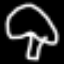
Label: mushroom